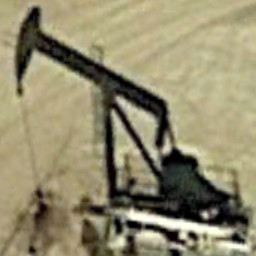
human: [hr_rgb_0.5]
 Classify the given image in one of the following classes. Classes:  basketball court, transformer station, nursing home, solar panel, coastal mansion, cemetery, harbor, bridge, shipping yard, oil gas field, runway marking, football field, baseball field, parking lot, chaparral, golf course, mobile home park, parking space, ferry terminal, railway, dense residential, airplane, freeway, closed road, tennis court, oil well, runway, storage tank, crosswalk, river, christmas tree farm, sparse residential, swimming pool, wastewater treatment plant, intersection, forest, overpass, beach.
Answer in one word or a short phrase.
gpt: oil well